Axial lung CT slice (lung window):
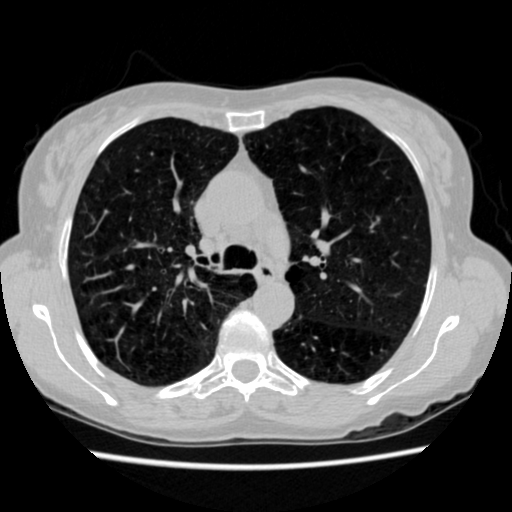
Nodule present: no